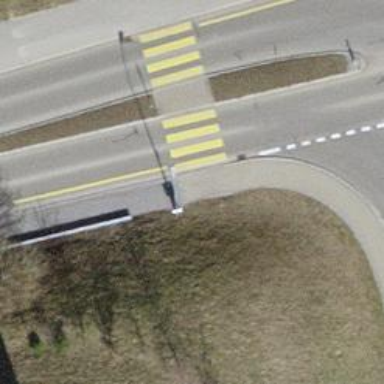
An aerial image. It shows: Bus stop with platform for public transport.